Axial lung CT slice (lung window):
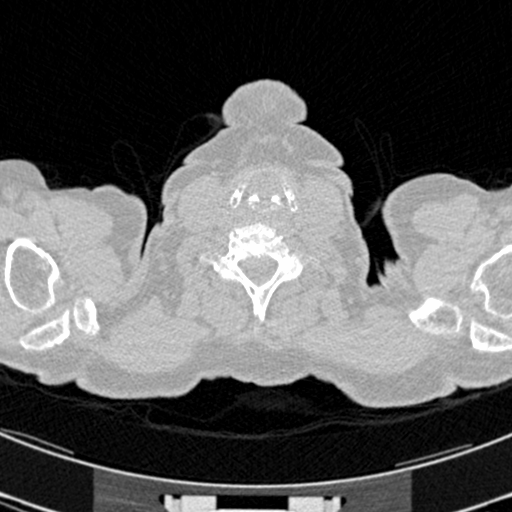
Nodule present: no